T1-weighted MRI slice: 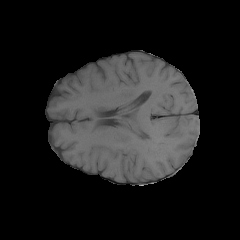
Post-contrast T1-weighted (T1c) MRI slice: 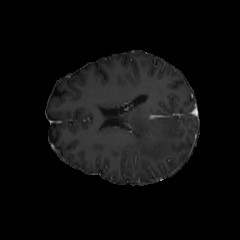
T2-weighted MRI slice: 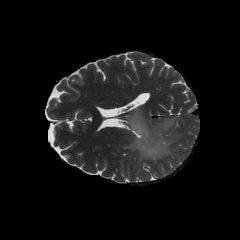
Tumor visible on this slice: yes